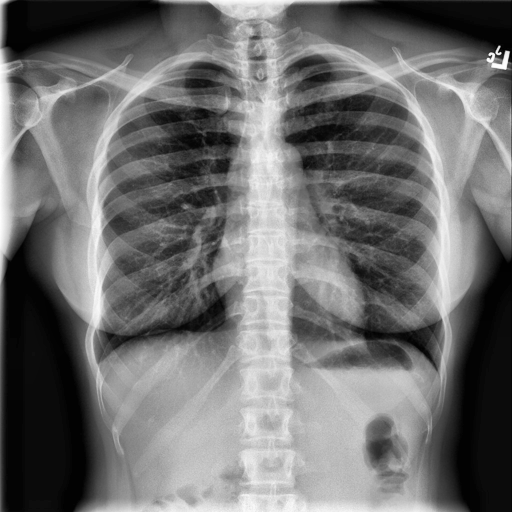
Finding: NORMAL